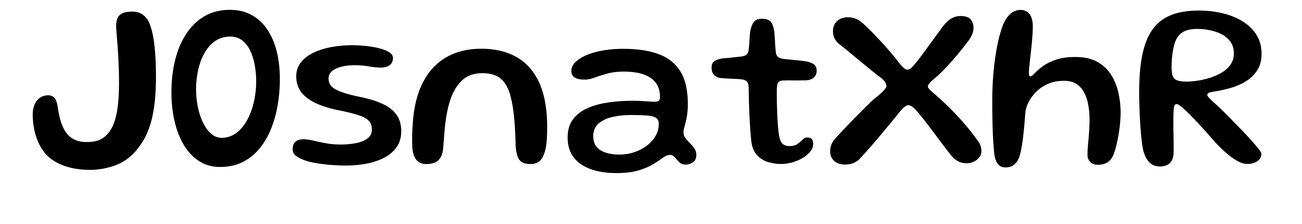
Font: Gluten_Regular